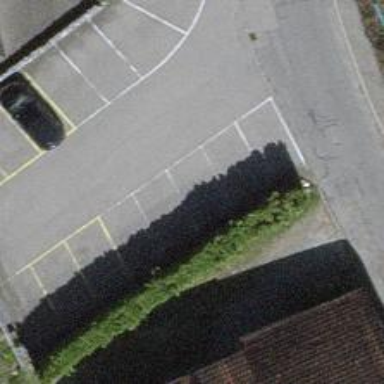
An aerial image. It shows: Parking area.